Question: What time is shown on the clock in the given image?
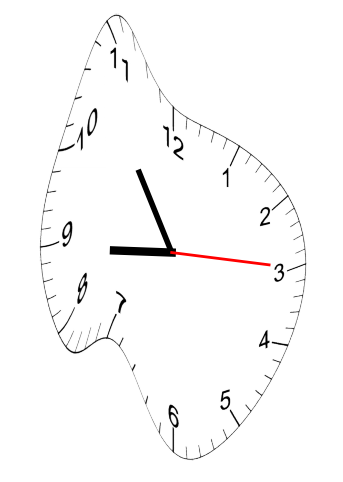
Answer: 08:54:15